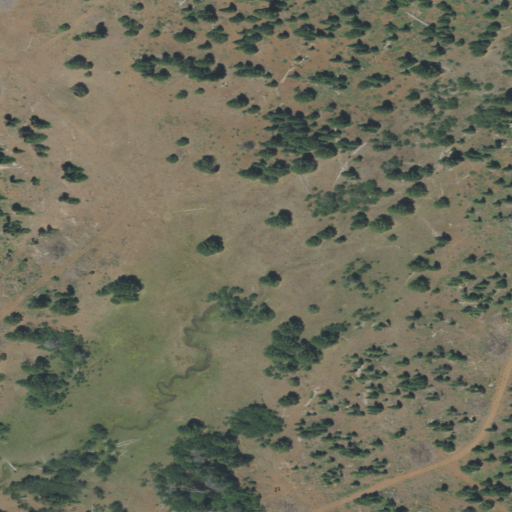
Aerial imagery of plain(s) in Oregon named Dutch Oven Flat containing shrub, evergreen forest, open development, and deciduous forest